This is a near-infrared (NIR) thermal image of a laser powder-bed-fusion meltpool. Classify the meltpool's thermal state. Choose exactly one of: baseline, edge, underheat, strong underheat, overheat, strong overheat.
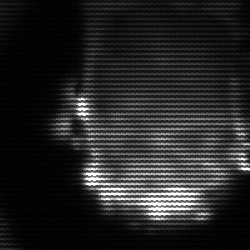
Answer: baseline